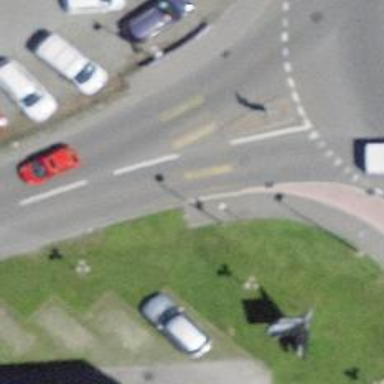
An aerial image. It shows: Zebra crossing on the road.